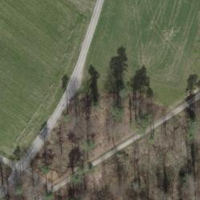
EUNIS habitat code: 44
Species observed at this site:
Phylloscopus collybita
Corvus corone
Geum rivale
Cyanistes caeruleus
Columba palumbus
Parus major
Erithacus rubecula
Fringilla coelebs
Buteo buteo
Coloeus monedula
Periparus ater